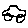
Label: car